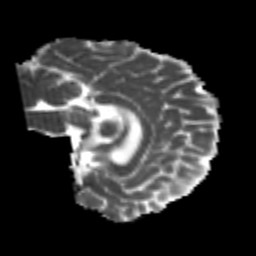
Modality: MD
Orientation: sagittal
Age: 26
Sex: female
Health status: healthy
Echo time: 0.074 s